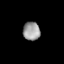
Tissue: lung
Cell type: Epithelial cells
Senescence score: 0.2372
Nuclear area (px): 311
Mean DAPI intensity: 153.408